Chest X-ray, AP view. Patient: 44 years old, sex M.
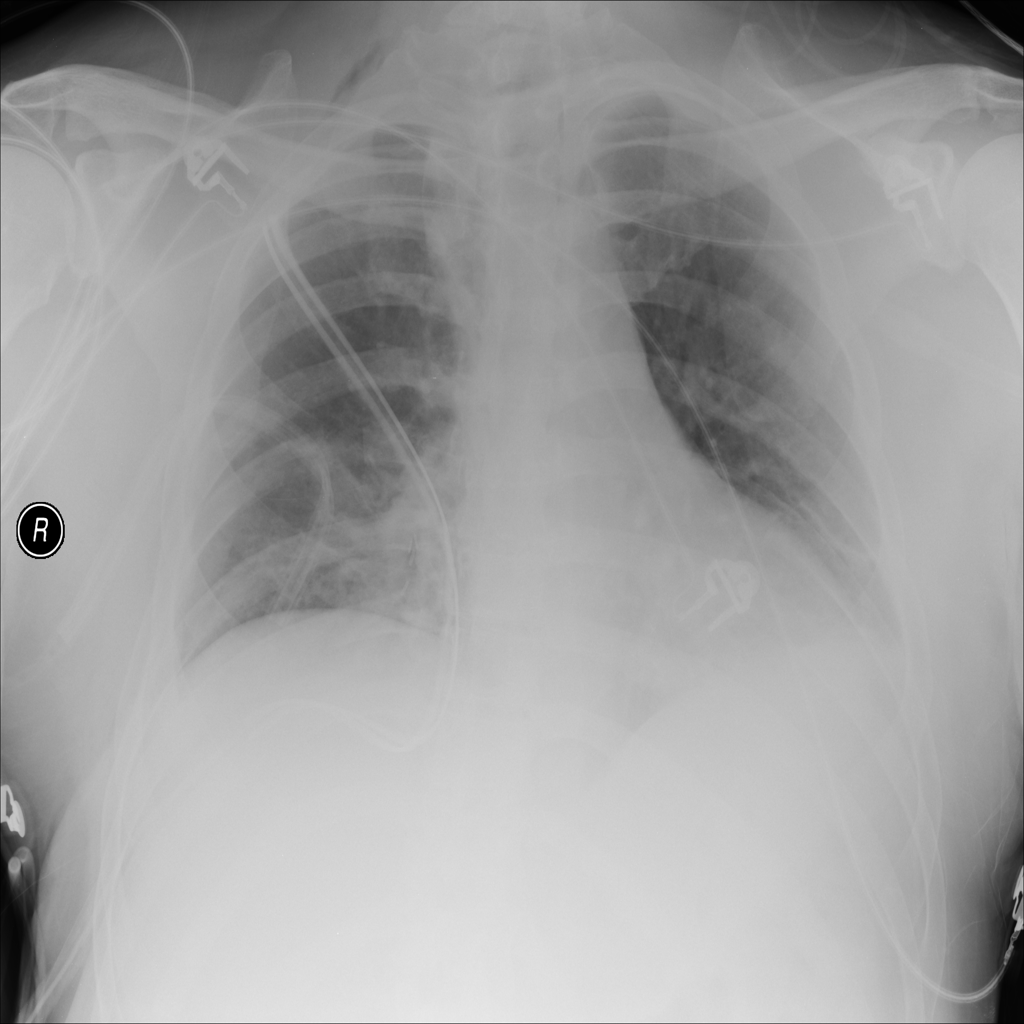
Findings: Atelectasis, Emphysema